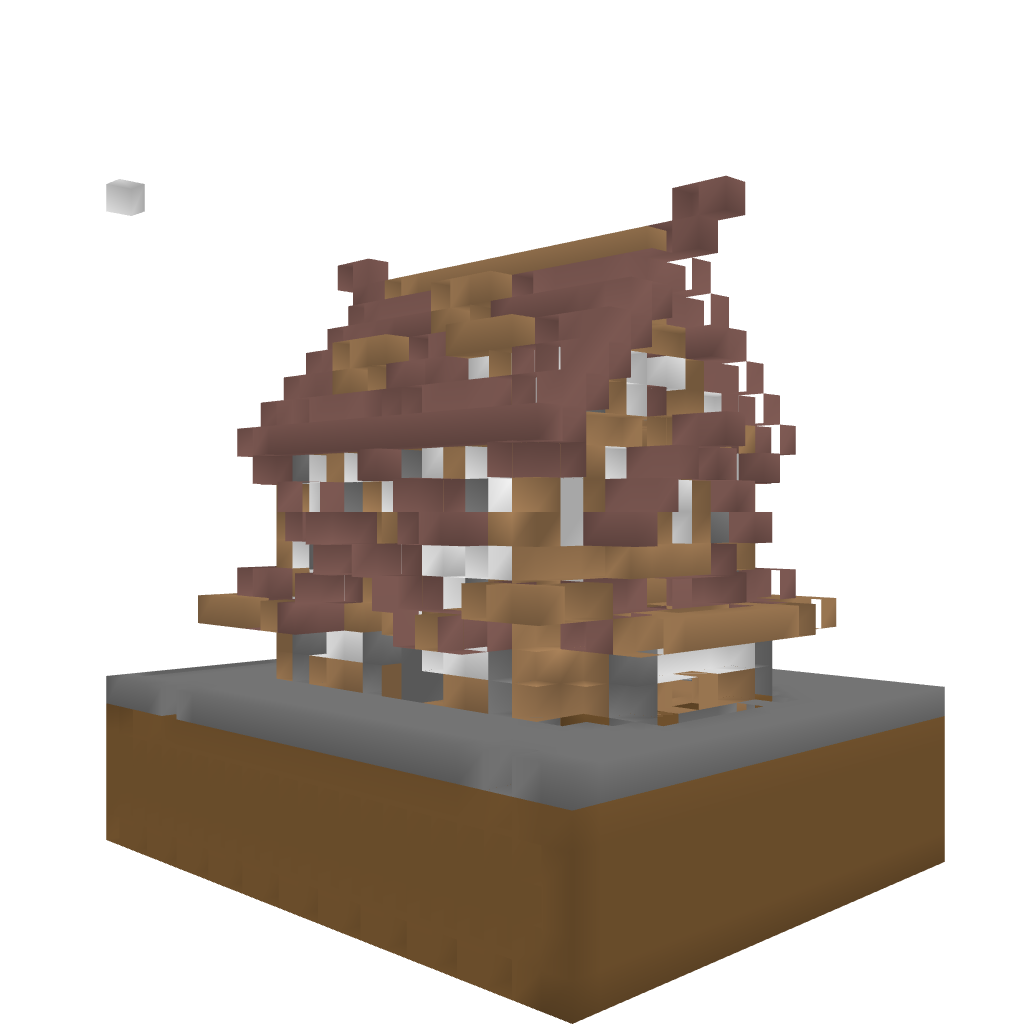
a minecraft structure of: Medieval Store bad low quality